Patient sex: F
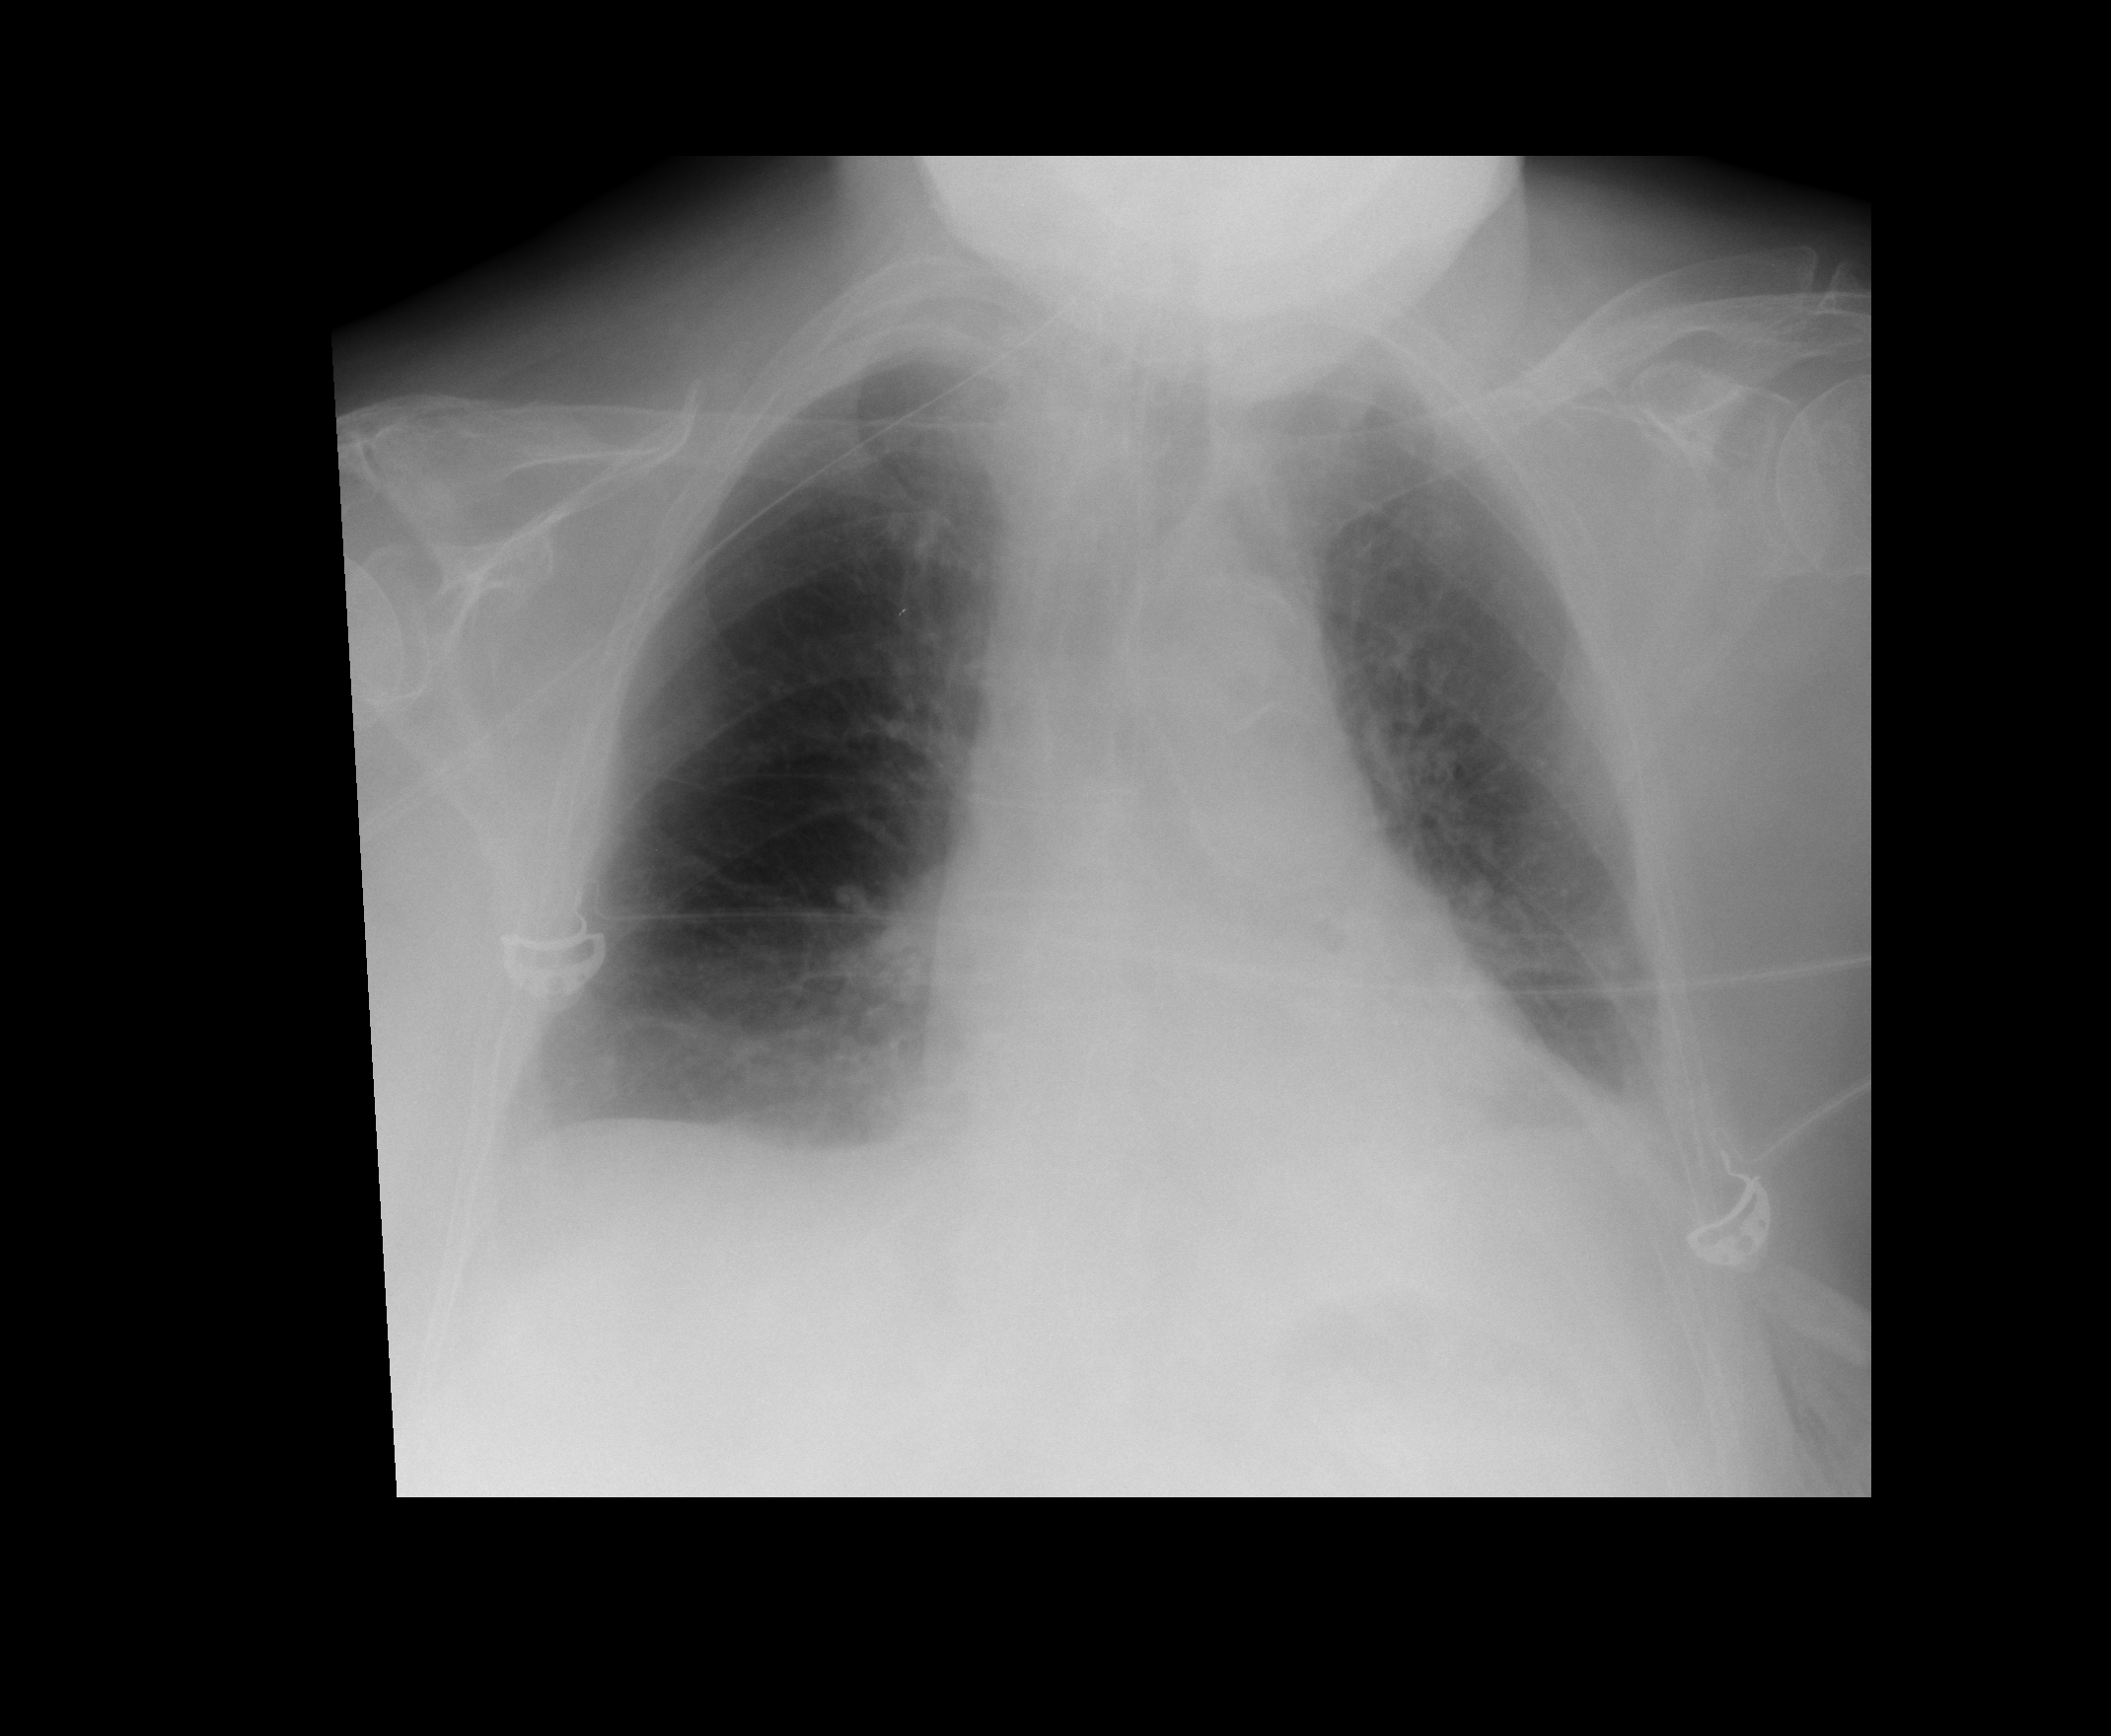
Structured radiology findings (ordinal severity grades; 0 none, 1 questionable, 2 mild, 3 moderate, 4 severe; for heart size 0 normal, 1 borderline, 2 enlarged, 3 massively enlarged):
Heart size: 1
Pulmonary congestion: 2
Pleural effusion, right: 1
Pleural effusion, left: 2
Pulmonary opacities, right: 1
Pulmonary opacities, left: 1
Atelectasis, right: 2
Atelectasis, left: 2